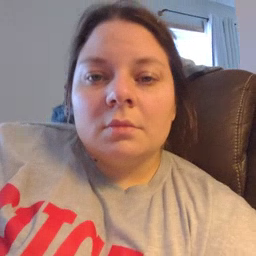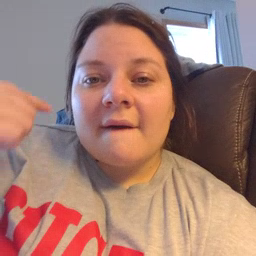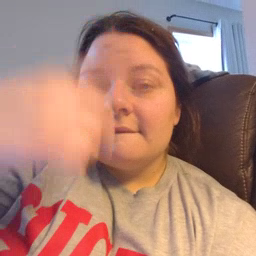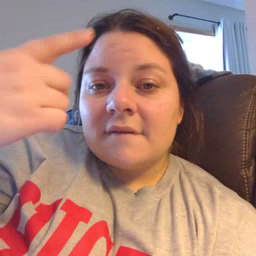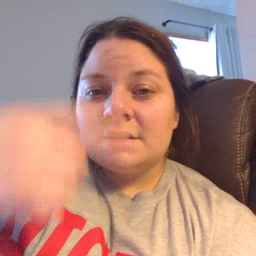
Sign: face